Field crop: maize
Growth stage: 2
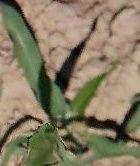
Species: maize